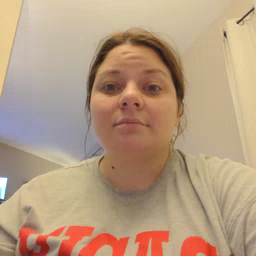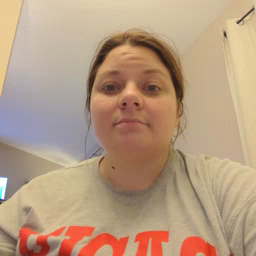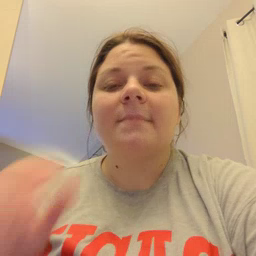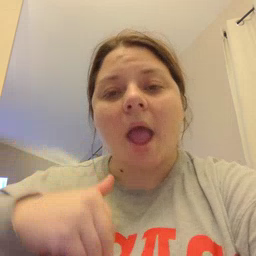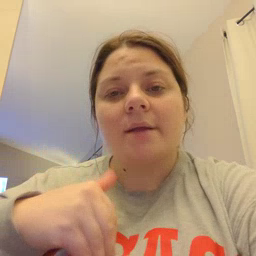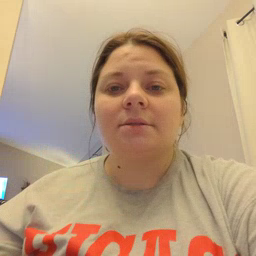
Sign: night